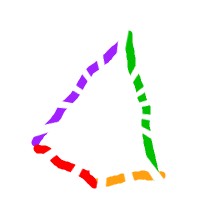
Shape: kite